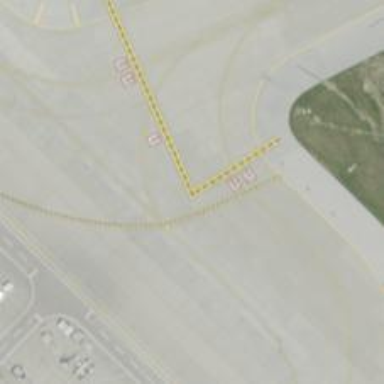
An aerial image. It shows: Marking at the airport.